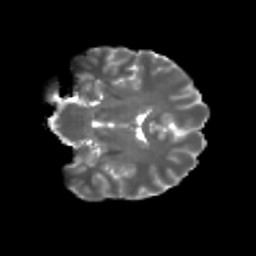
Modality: T2w
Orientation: coronal
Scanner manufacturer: siemens
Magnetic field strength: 3 T
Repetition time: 4.16 s
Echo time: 0.0806 s